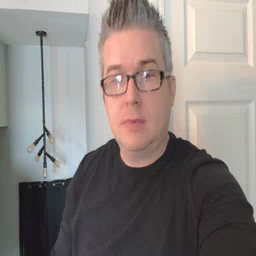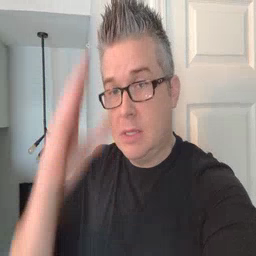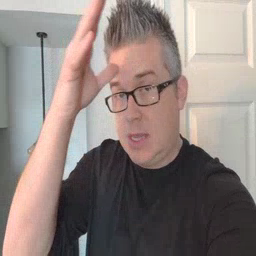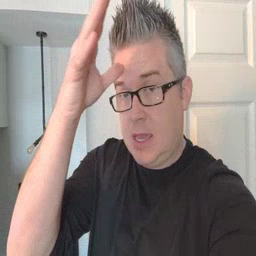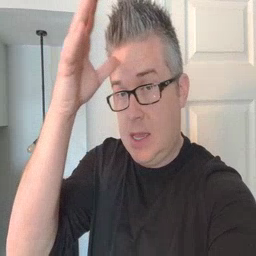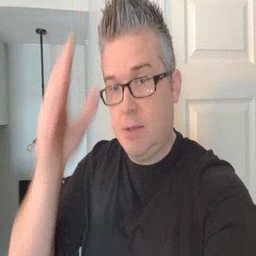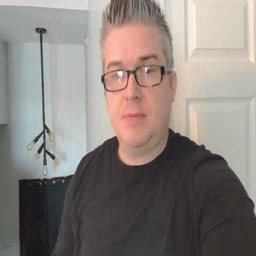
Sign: dad